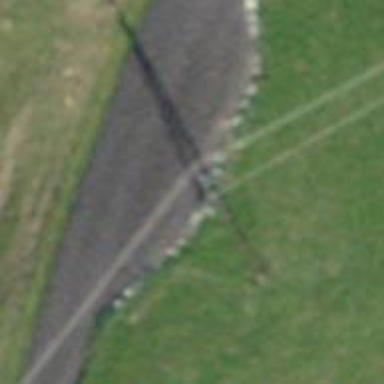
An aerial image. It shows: Power pole.